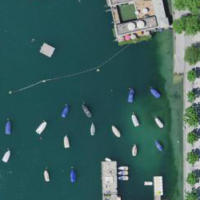
EUNIS habitat code: 14
Species observed at this site:
Chroicocephalus ridibundus
Aesculus hippocastanum
Fulica atra